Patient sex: M
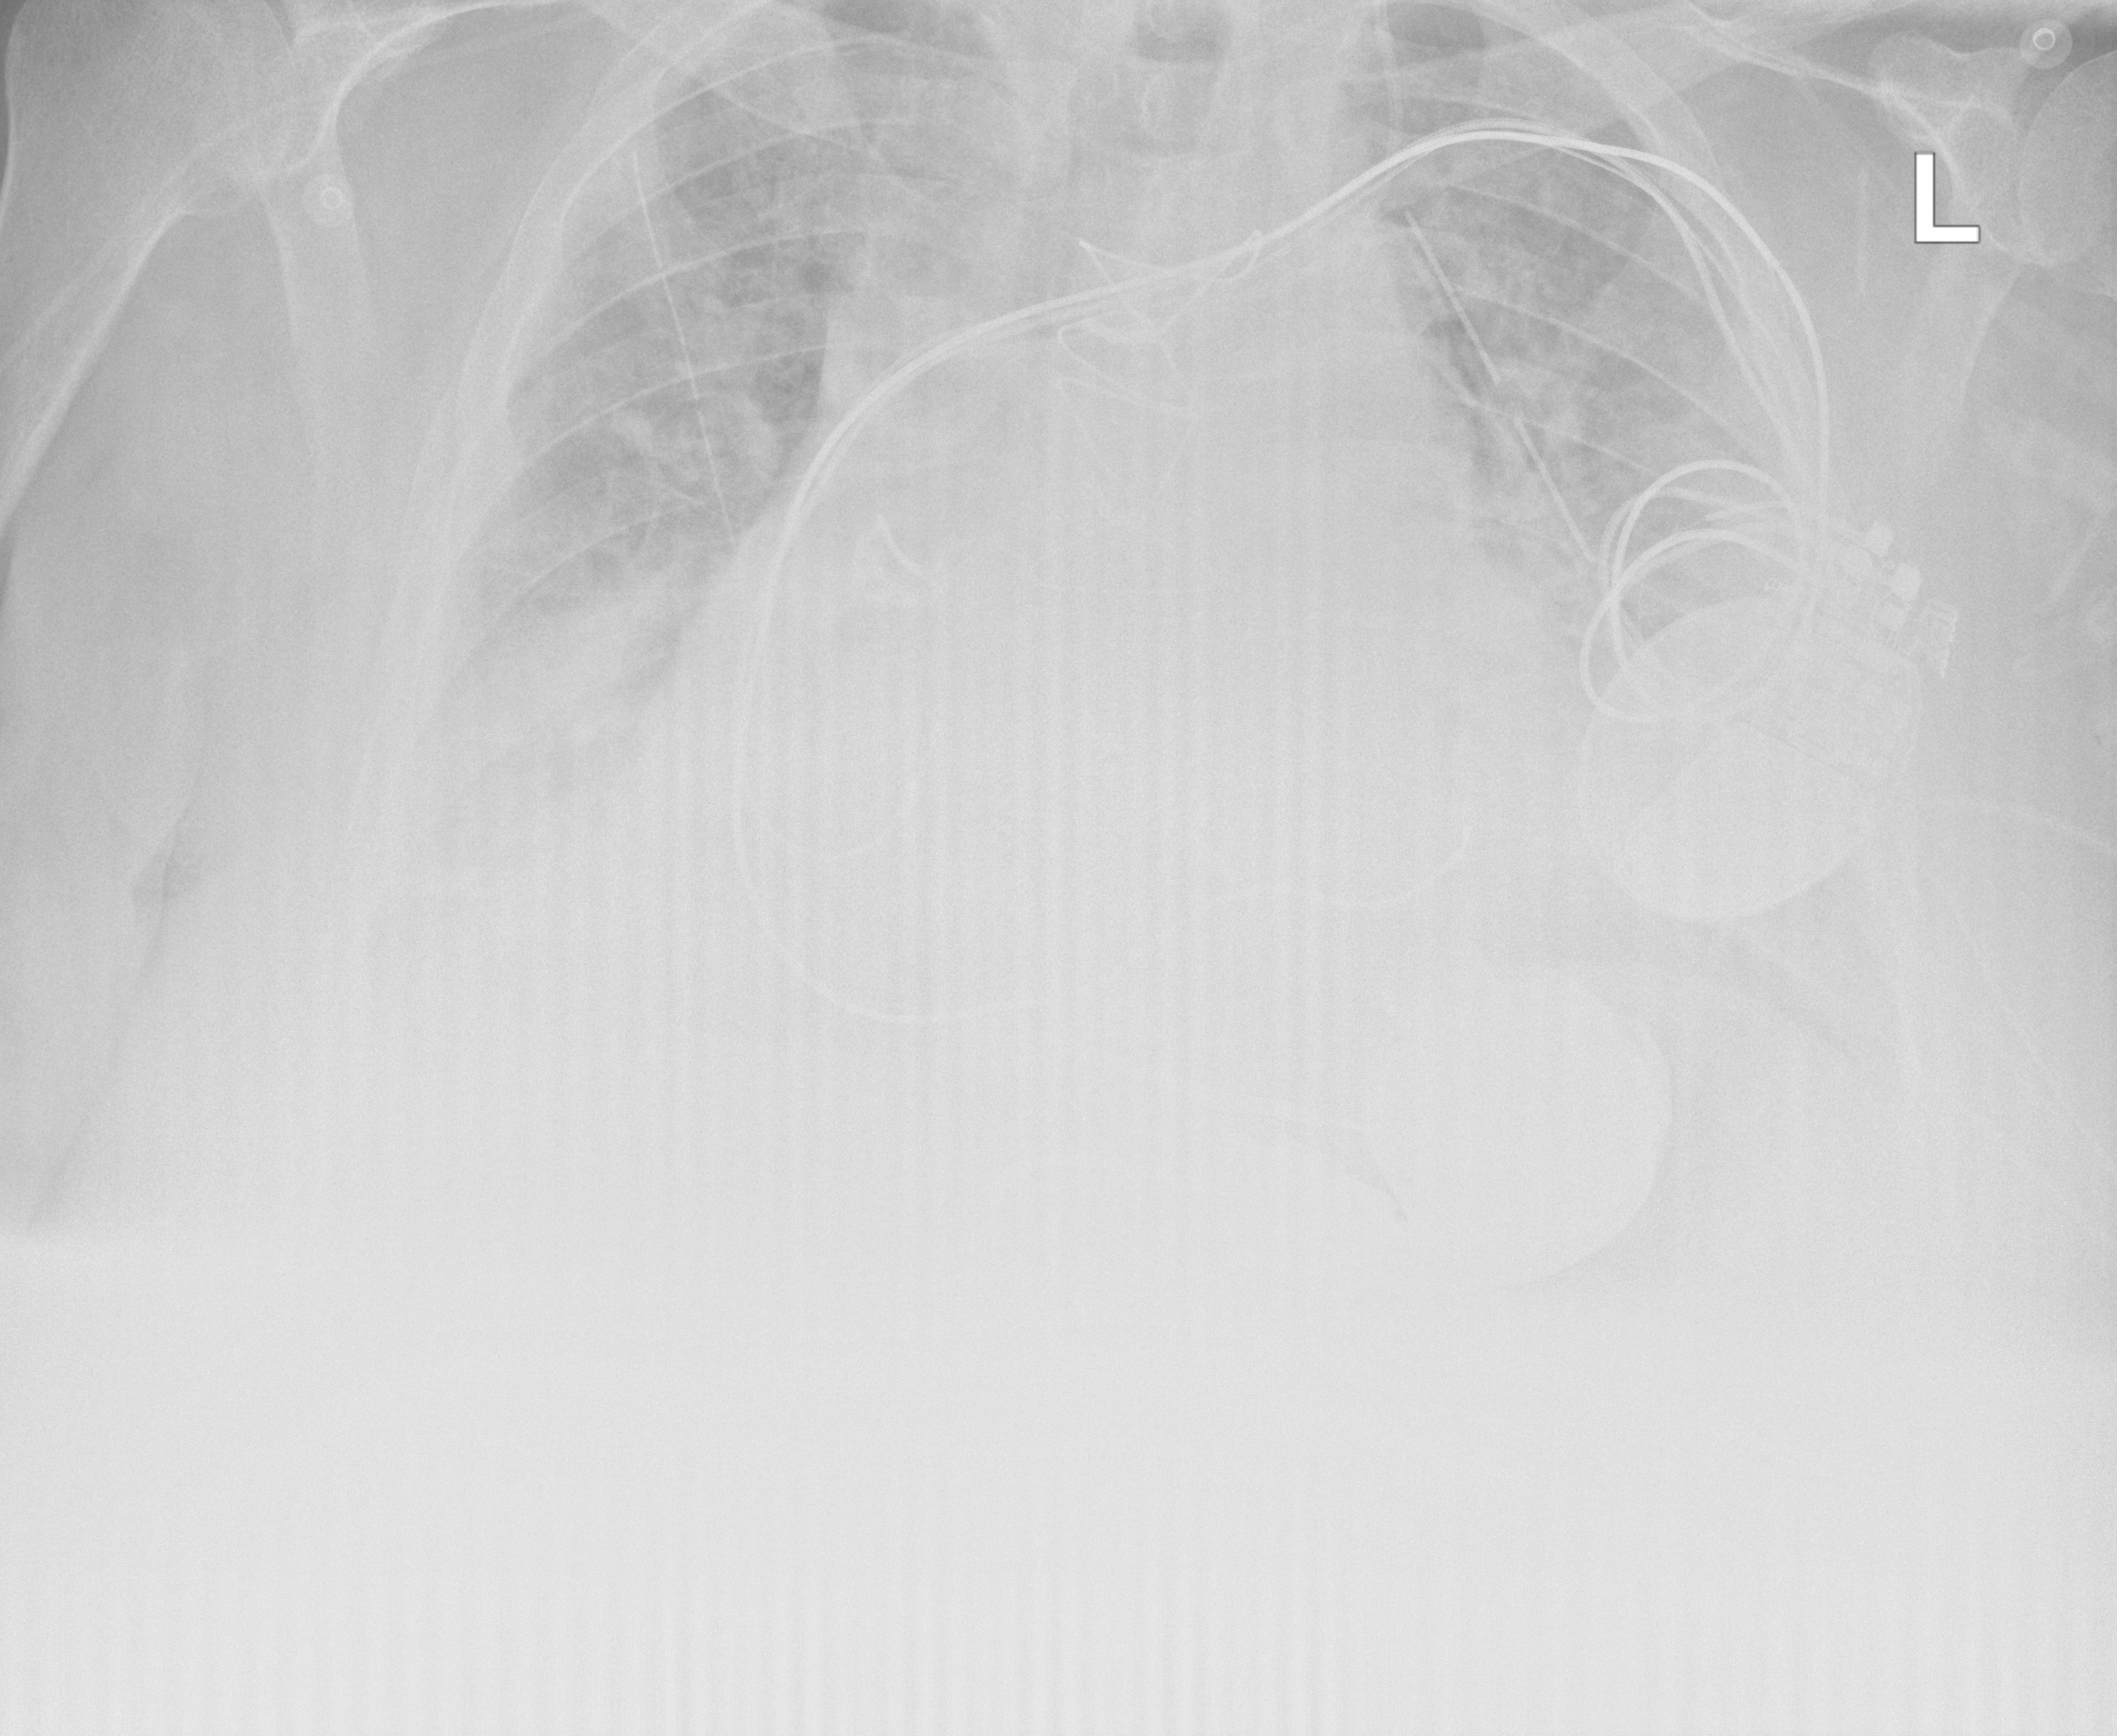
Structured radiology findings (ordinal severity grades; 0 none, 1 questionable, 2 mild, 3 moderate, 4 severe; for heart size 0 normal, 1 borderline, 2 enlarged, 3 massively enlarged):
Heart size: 2
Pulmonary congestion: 2
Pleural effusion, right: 3
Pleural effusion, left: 3
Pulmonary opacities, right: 2
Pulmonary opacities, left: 2
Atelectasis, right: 2
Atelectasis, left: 2